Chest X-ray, PA view. Patient: 51 years old, sex F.
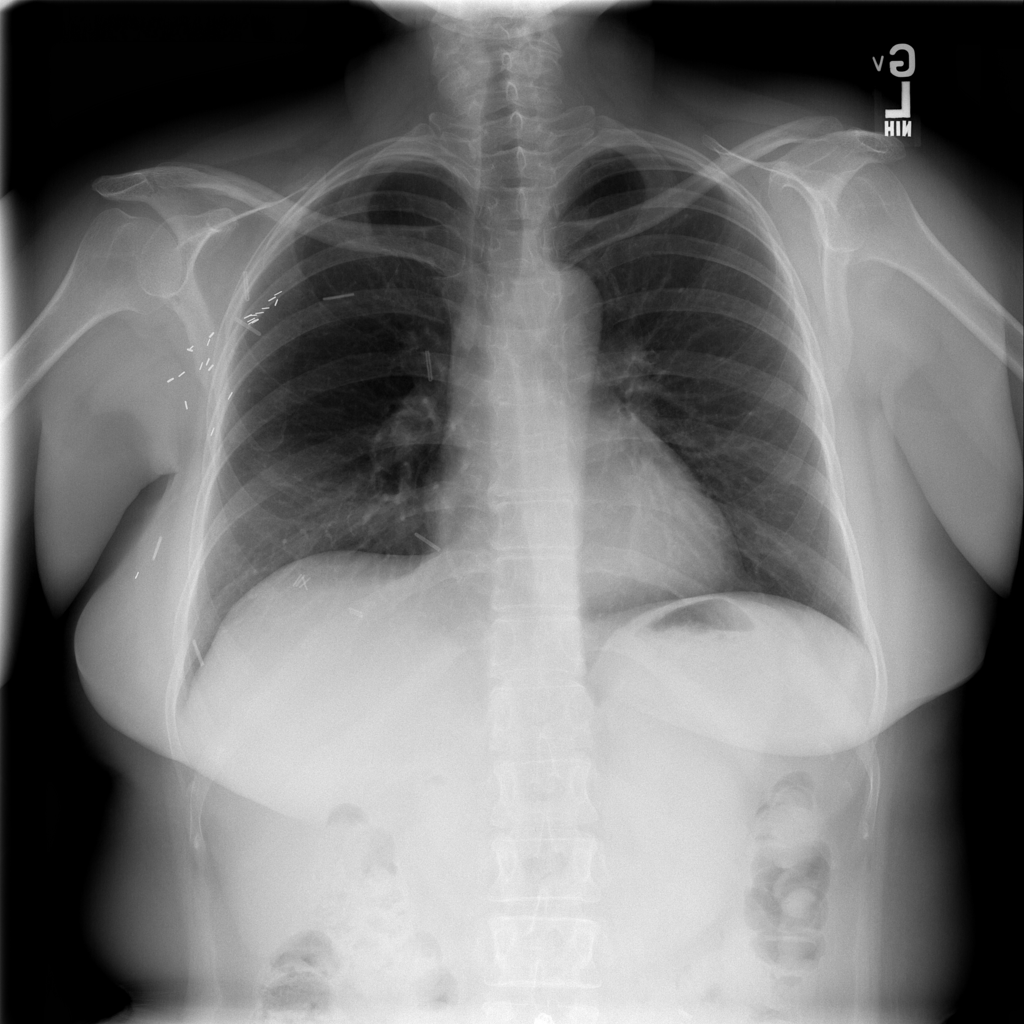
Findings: No Finding